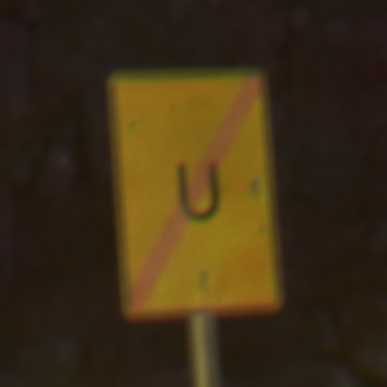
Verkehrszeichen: EndeUmleitung
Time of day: Night
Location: Outdoor (Suburban)
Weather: Clear
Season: NotSpecified
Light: Artificial